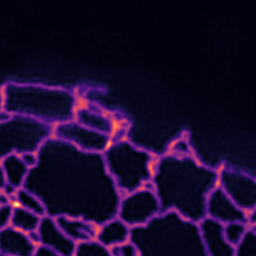
Label: Super-resolution ER image